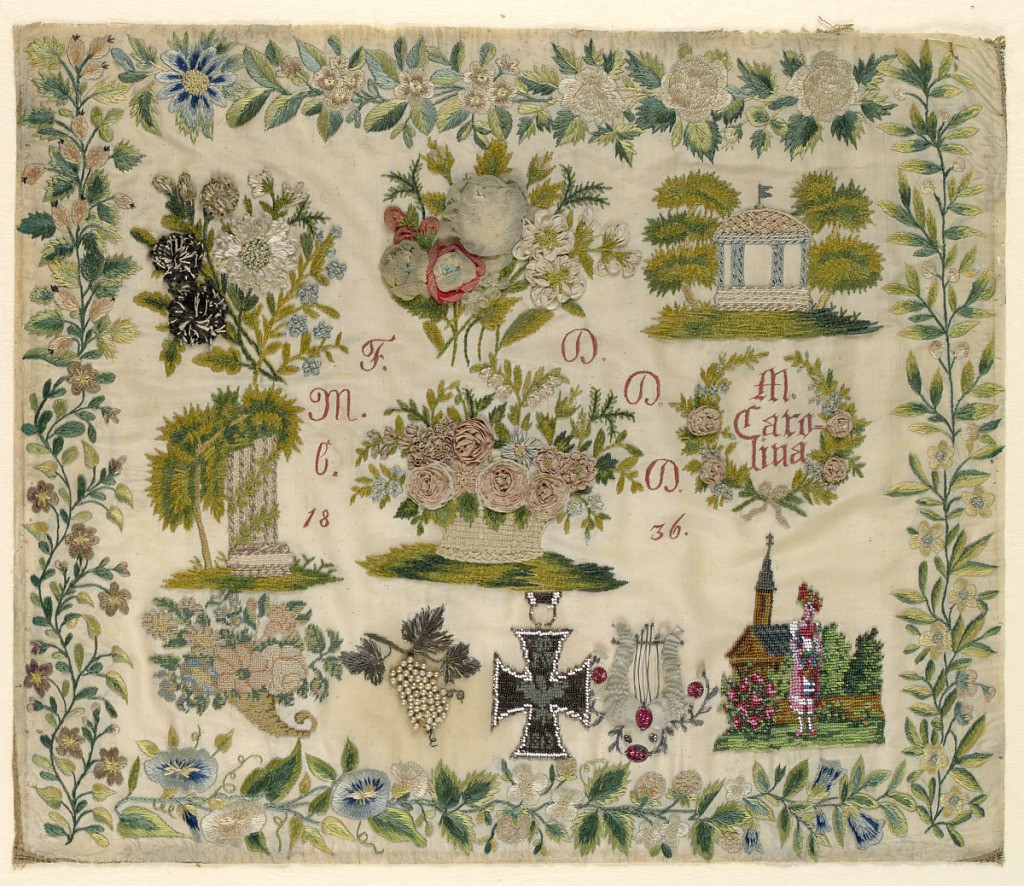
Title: Sampler
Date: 1836
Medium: silk, metallic, beads and shell Technique: embroidered in satin, stem, and knot stitches with couching and applique of woven ribbon on plain weave foundation
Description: Raised work flowers and beads.